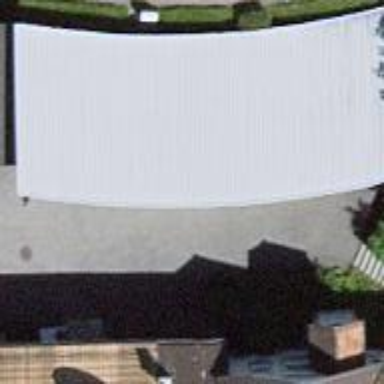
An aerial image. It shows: Garage building.